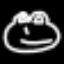
Label: frog